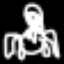
Label: frog